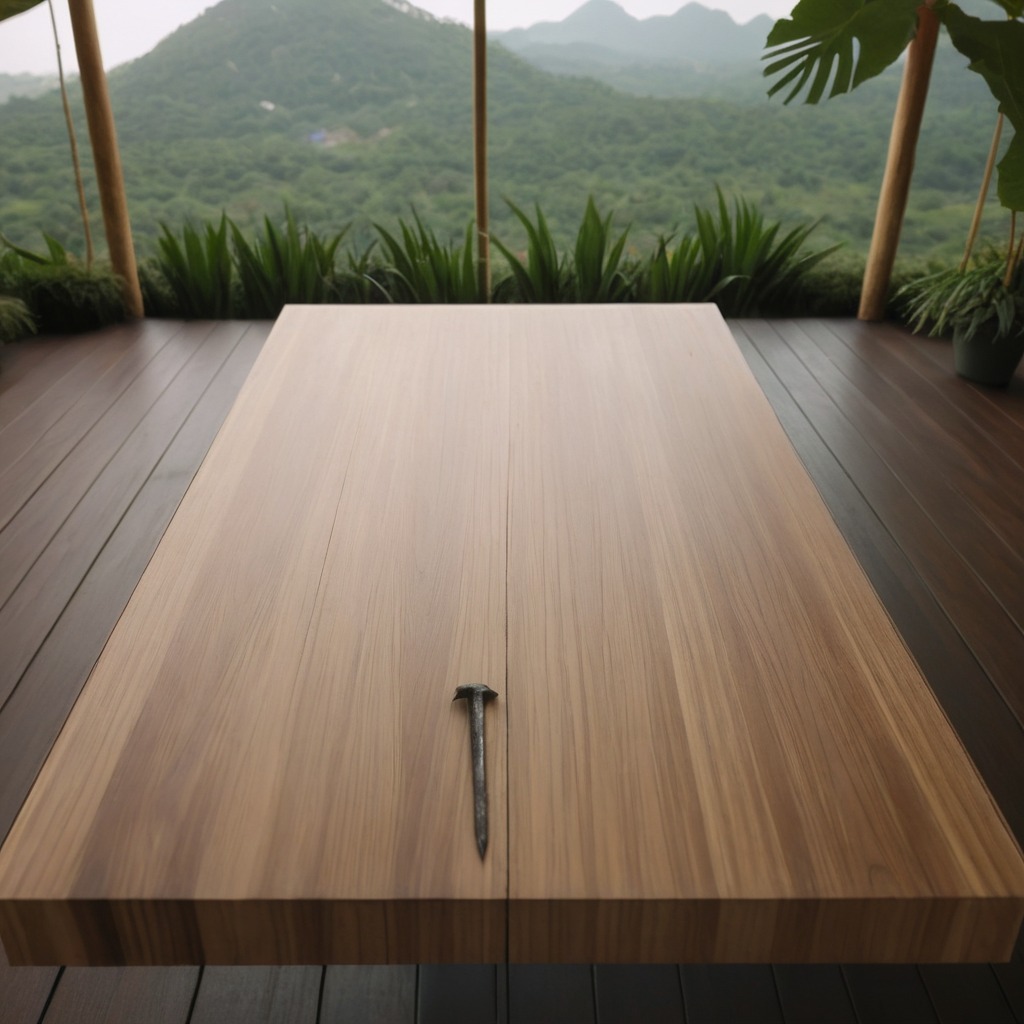
An iron nail is lying on a wooden table inside a jungle field workshop tent humid ambient light worn but